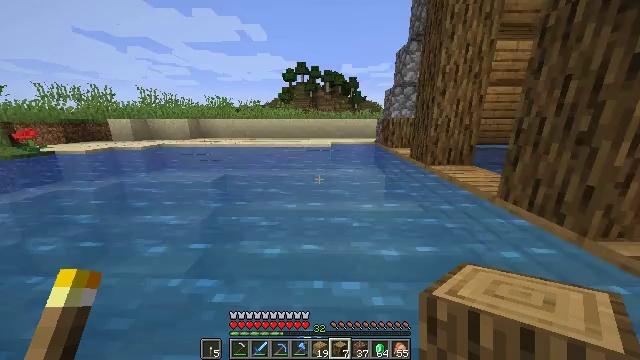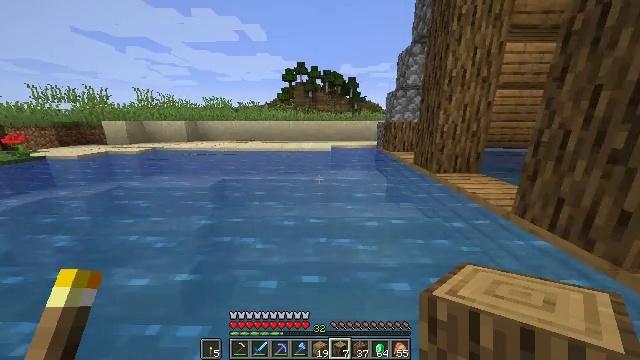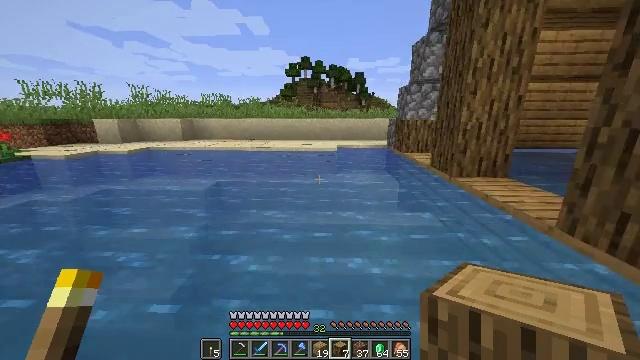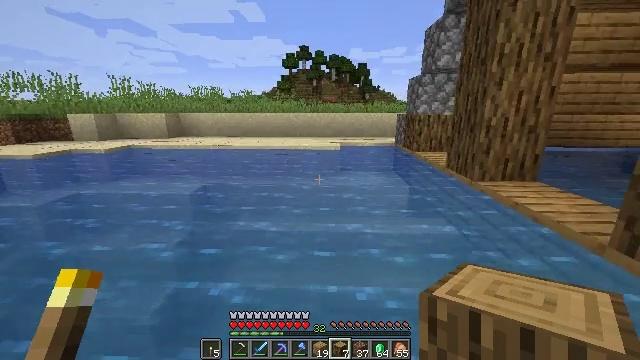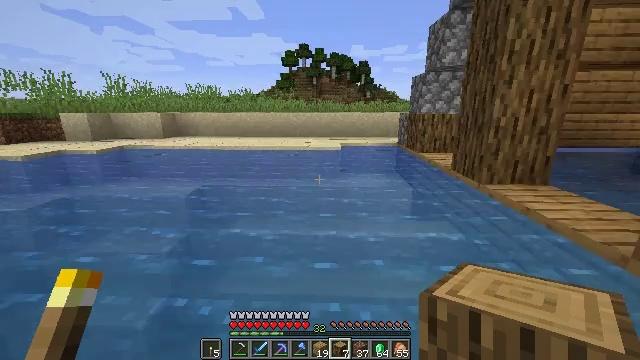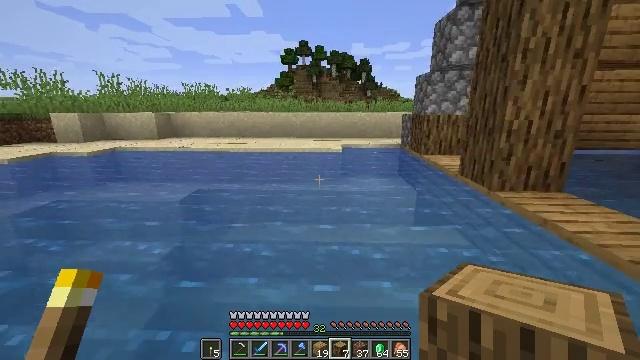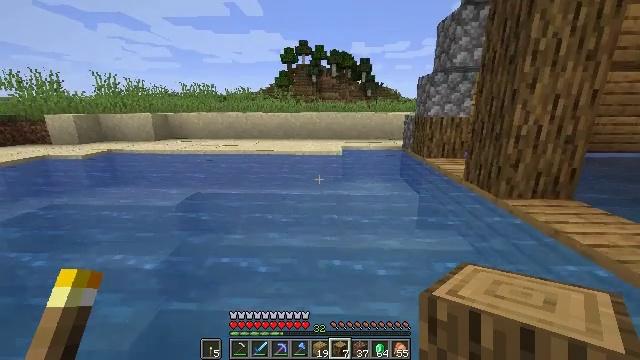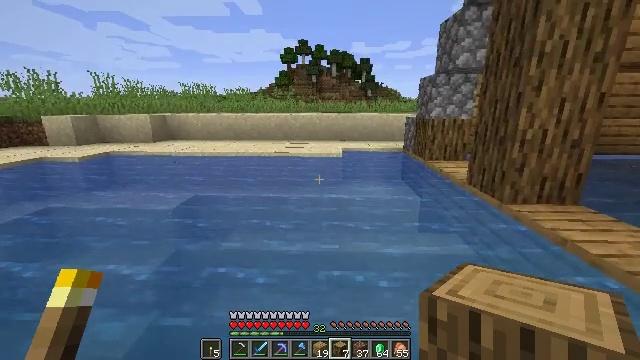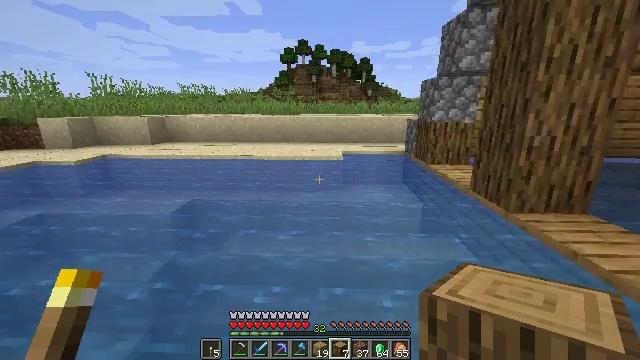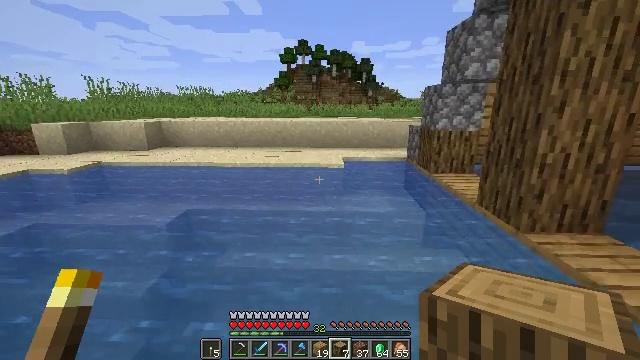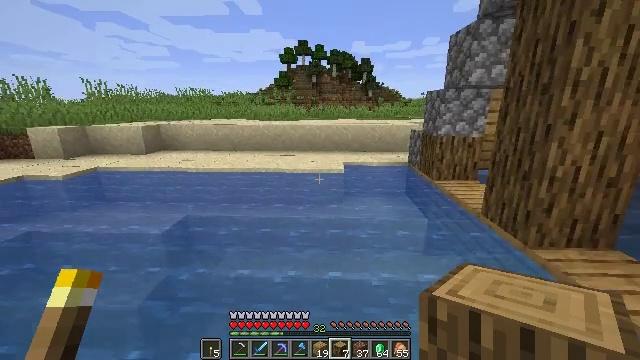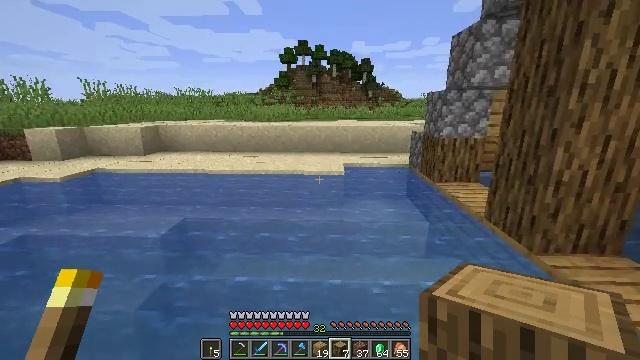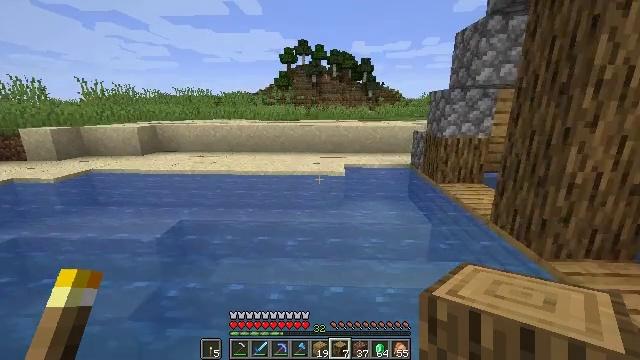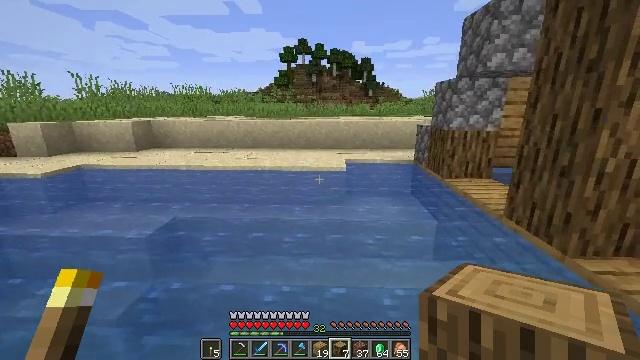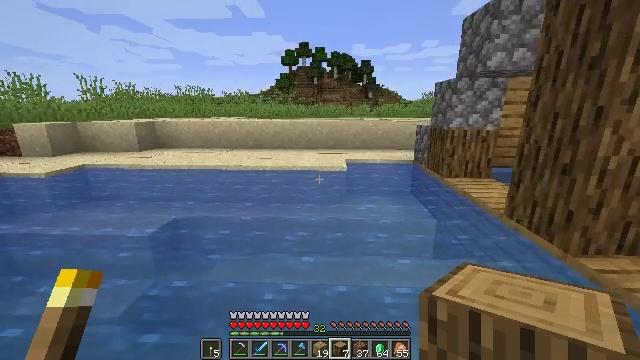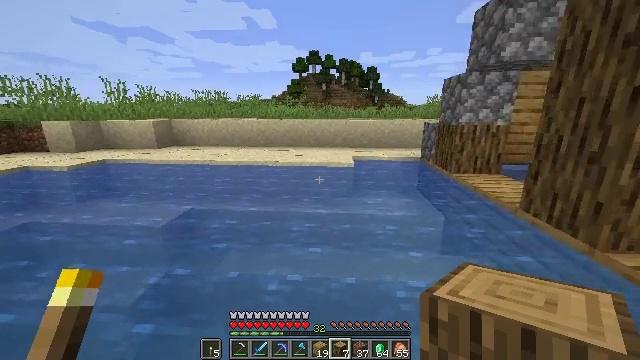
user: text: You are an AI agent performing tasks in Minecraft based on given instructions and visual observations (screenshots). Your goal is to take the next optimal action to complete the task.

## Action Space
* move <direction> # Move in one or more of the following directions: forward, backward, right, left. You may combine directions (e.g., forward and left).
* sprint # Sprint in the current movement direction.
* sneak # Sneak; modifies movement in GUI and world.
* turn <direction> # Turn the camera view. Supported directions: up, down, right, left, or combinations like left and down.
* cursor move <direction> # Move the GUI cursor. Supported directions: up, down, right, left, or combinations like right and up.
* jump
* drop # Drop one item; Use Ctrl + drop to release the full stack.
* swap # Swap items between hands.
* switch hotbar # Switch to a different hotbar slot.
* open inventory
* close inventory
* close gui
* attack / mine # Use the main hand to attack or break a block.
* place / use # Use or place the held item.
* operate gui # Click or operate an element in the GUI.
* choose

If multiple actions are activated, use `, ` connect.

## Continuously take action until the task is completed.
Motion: motion action
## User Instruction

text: Break the stripped oak log.
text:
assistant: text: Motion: move forward, sprint, jump
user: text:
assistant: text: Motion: move forward, sprint, turn left, jump
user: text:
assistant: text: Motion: move forward, jump
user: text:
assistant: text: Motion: move forward, jump
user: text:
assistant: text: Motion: move forward, sprint, jump
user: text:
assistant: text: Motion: move forward, sprint, jump
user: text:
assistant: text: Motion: move forward, sprint, jump
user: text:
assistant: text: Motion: move forward, jump
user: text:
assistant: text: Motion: move forward, jump
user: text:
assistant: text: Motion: move forward, jump
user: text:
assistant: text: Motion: move forward, jump
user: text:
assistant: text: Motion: move forward, jump
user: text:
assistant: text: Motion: move forward, sprint, jump
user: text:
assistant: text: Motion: move forward, sprint, jump
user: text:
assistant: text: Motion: move forward, sprint, turn left, jump
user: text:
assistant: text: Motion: move forward, sprint, turn left, jump
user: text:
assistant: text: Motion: move forward, turn left, jump
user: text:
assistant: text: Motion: move forward, jump
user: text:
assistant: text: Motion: move forward, jump
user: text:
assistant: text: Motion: move forward, jump
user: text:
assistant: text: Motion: move forward, sprint, jump
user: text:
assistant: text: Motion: move forward, sprint, jump
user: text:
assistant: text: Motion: move forward, sprint, jump
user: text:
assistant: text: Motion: move forward, sprint, jump
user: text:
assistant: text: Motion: move forward, jump
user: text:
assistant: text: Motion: move forward, jump
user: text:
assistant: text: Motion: move forward, jump
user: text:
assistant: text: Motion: move forward, jump
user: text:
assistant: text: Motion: move forward, sprint, jump
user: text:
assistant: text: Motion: move forward, sprint, jump